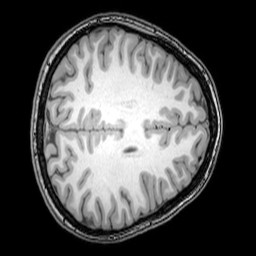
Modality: T1w
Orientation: axial
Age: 24
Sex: female
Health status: healthy
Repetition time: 0.081 s
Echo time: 0.037 s